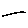
Label: line